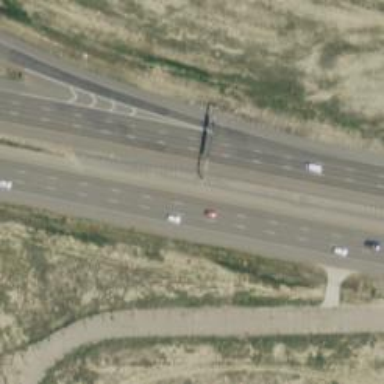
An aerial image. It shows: Asphalt road with grade 1 trunk. This expressway has smooth surface.